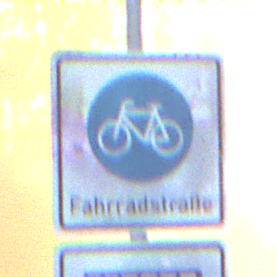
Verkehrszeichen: BeginnFahrradstrasse
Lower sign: MehrspurigeFahrzeugeFrei5
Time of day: SunriseSunset
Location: Outdoor (Nature)
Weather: Clear
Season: NotSpecified
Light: Natural